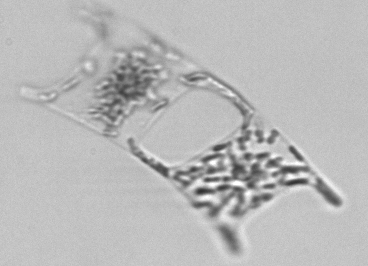
Label: Eucampia